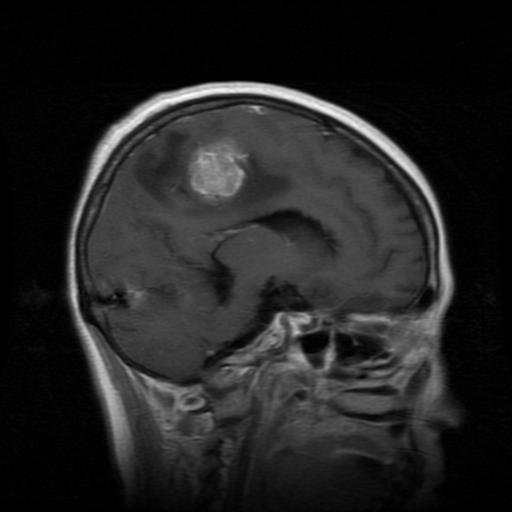
Label: meningioma